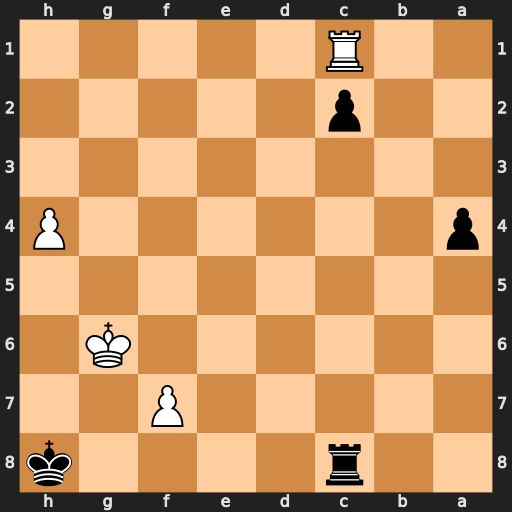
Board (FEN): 2r4k/5P2/6K1/8/p6P/8/2p5/2R5
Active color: b
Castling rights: -
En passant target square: -
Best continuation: Rc6+ Kf5 Kg7 Ke4 a3